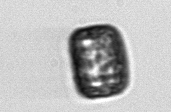
Label: Thalassiosira